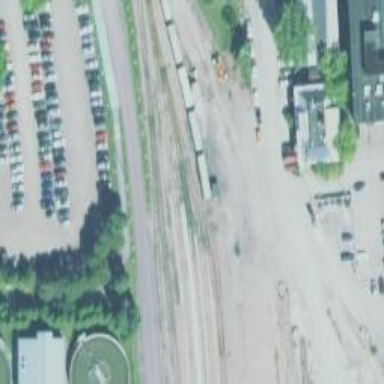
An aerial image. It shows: Railway yard.